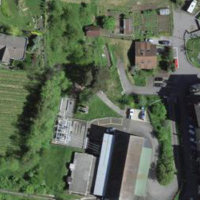
EUNIS habitat code: 55
Species observed at this site:
Aruncus dioicus